Chest X-ray. View position: PA
Patient age: 54
Patient sex: M
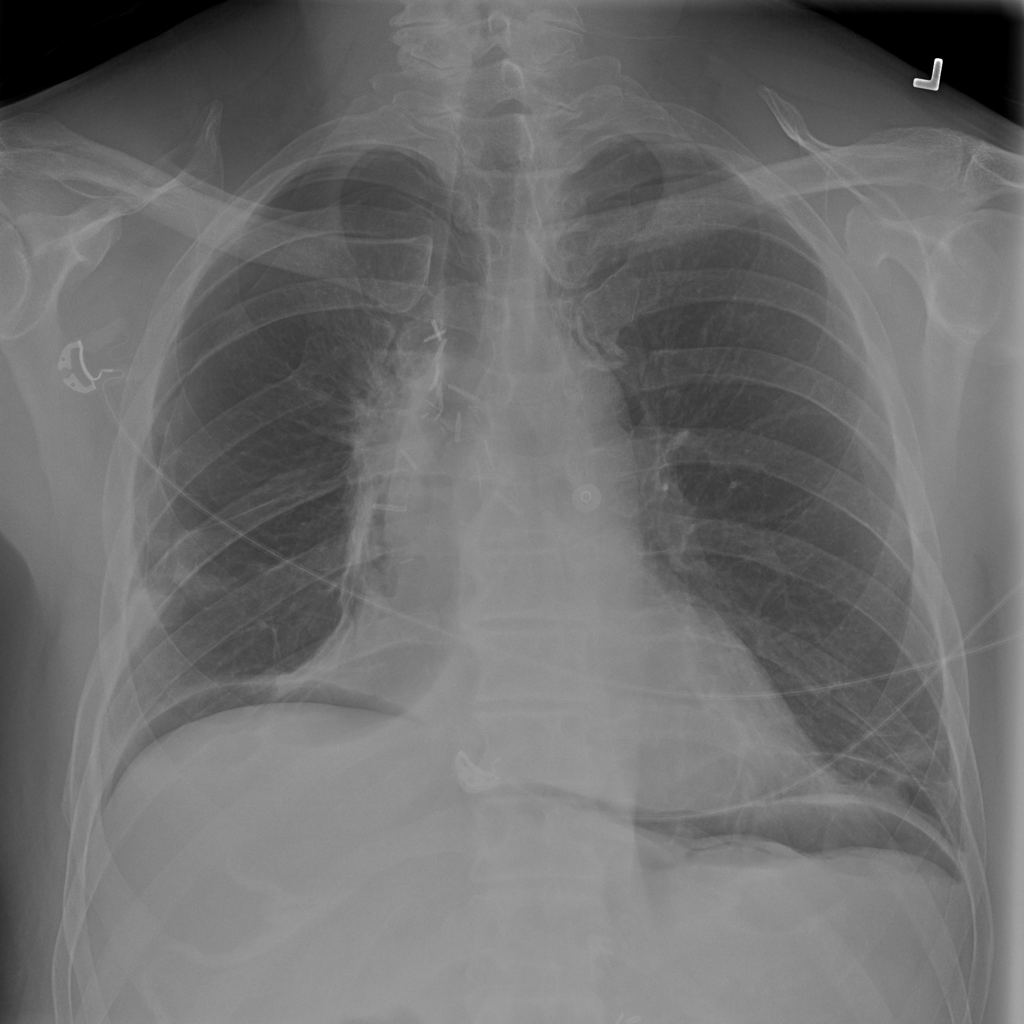
Finding: Pneumothorax